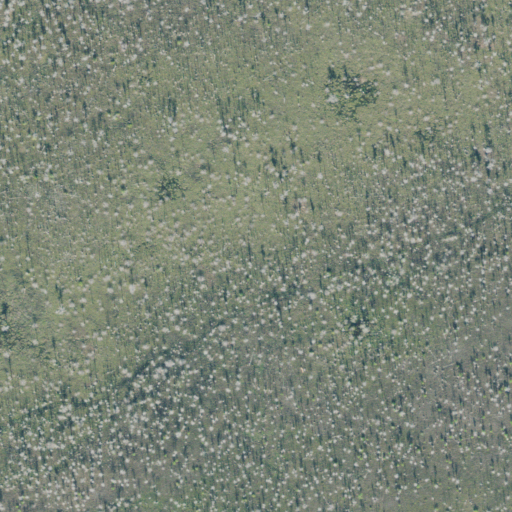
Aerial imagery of island in Georgia named Macks Island containing woody wetlands and herbaceous wetlands